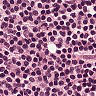
Metastatic tissue present: no